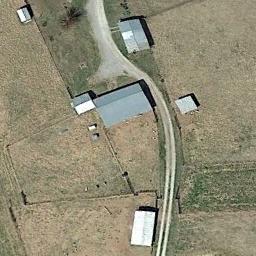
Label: sparse_residential